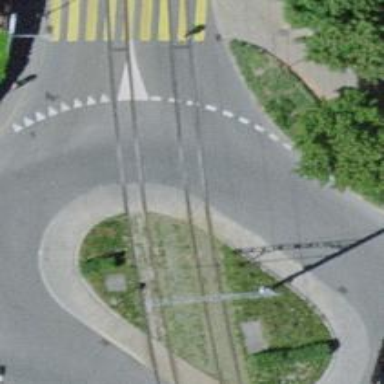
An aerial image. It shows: Level crossing along the railway.